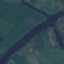
Label: River